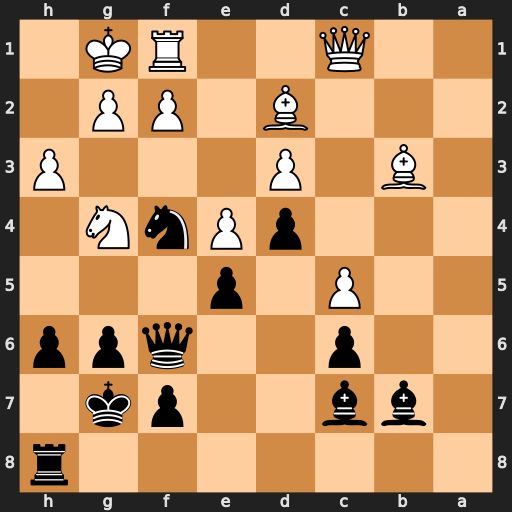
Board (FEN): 7r/1bb2pk1/2p2qpp/2P1p3/3pPnN1/1B1P3P/3B1PP1/2Q2RK1
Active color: b
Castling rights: -
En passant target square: -
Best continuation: Ne2+ Kh1 Nxc1